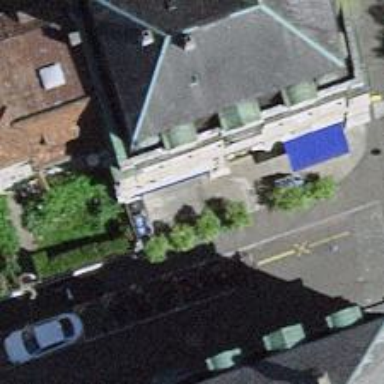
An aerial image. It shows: Restaurant.